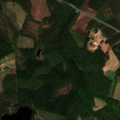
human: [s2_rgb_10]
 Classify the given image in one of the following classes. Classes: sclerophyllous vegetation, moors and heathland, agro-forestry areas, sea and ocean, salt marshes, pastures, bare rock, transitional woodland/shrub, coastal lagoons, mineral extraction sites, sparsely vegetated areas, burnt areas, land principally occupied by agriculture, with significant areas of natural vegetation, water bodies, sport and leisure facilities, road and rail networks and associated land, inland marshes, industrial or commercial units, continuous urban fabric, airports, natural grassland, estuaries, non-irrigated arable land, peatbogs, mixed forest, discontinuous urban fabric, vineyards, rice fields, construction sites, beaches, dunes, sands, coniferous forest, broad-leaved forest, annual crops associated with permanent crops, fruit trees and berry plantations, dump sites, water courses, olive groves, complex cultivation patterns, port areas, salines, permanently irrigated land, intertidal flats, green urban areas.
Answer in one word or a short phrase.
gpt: land principally occupied by agriculture, with significant areas of natural vegetation, coniferous forest